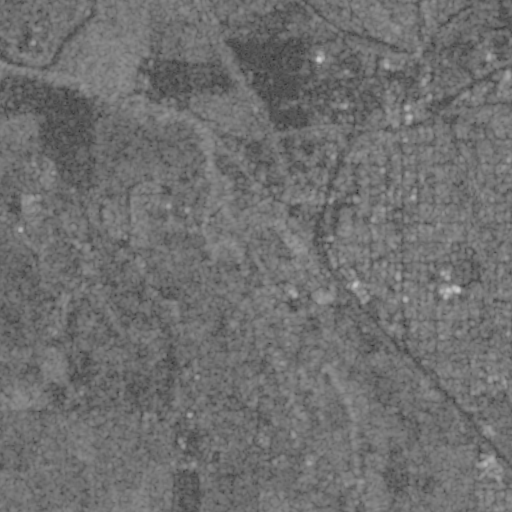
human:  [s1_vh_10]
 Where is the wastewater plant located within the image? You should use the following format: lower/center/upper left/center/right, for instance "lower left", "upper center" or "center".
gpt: The wastewater plant is located in the upper left of the image.
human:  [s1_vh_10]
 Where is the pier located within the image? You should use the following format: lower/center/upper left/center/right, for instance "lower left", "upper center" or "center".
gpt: The pier is located in the upper center of the image.
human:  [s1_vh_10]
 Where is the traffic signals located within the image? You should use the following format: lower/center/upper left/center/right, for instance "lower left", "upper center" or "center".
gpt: The traffic signals is located in the right of the image.
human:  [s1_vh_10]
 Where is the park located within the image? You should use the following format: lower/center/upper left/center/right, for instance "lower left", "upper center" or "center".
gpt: There is no park in the image.

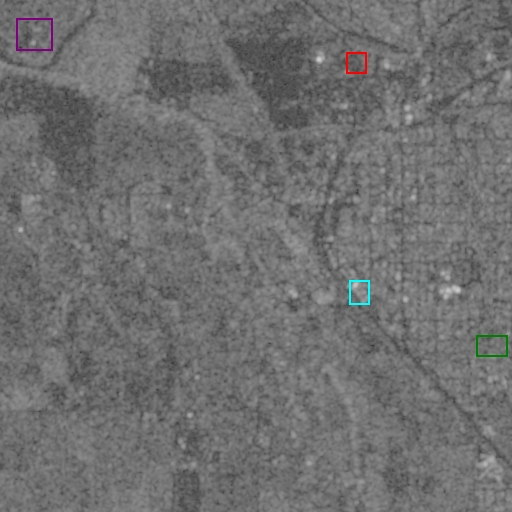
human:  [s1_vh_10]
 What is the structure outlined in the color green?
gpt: The structure outlined in green is a park.
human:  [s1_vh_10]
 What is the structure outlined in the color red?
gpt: The structure outlined in red is a parking lot.
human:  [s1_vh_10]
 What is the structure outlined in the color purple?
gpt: The structure outlined in purple is a wastewater plant.
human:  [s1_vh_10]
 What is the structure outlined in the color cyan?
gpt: The structure outlined in cyan is a building.
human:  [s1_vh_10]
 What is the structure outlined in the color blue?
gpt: There is no blue outline.